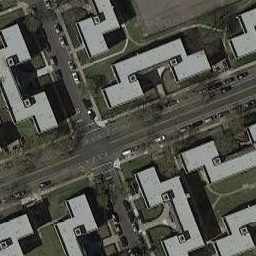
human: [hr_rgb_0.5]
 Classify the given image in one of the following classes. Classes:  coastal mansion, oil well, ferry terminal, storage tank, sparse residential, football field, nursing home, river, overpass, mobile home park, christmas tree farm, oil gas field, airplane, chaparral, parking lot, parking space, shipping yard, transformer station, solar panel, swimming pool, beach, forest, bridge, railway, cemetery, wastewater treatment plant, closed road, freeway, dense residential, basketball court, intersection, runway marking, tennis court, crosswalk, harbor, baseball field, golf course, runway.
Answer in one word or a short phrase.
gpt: intersection